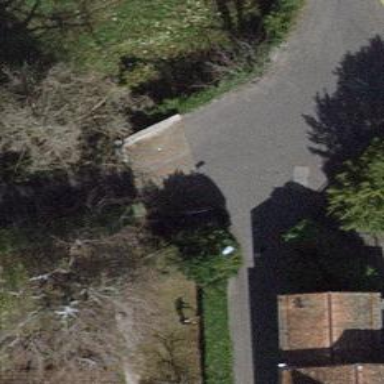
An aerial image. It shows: Bollard.